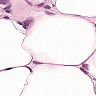
Metastatic tissue present: yes